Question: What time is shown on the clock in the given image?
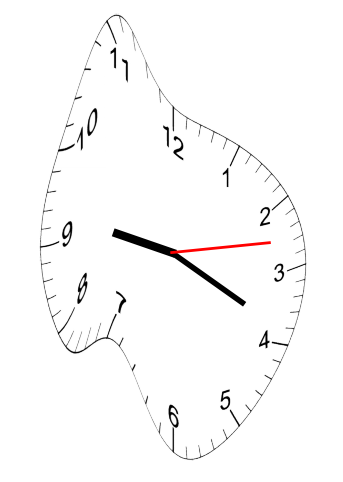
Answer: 09:19:13